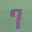
Label: 7